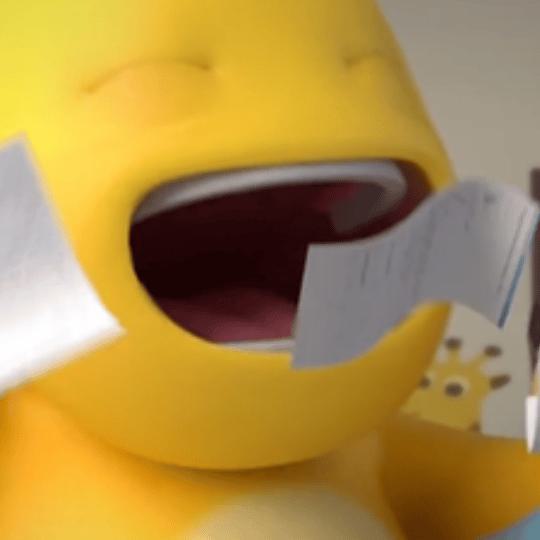
Label: nailong